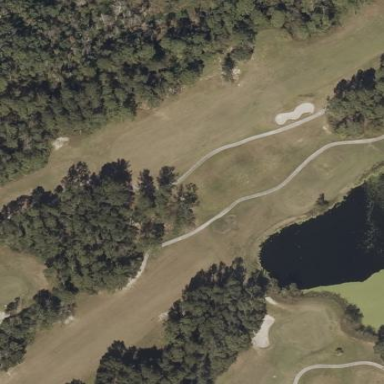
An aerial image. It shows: Golf fairway surrounded by grass.